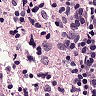
Metastatic tissue present: no